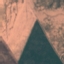
Land use / land cover class: AnnualCrop